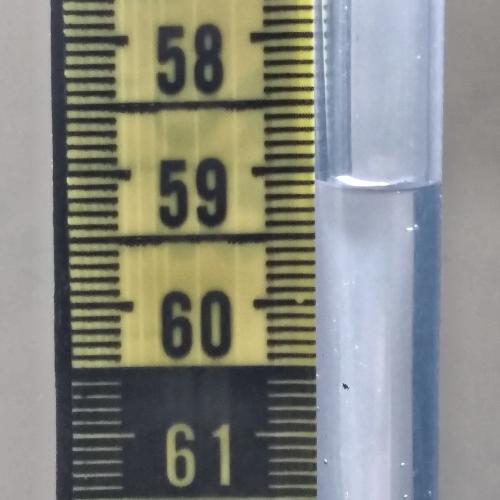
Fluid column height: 59.1 cm